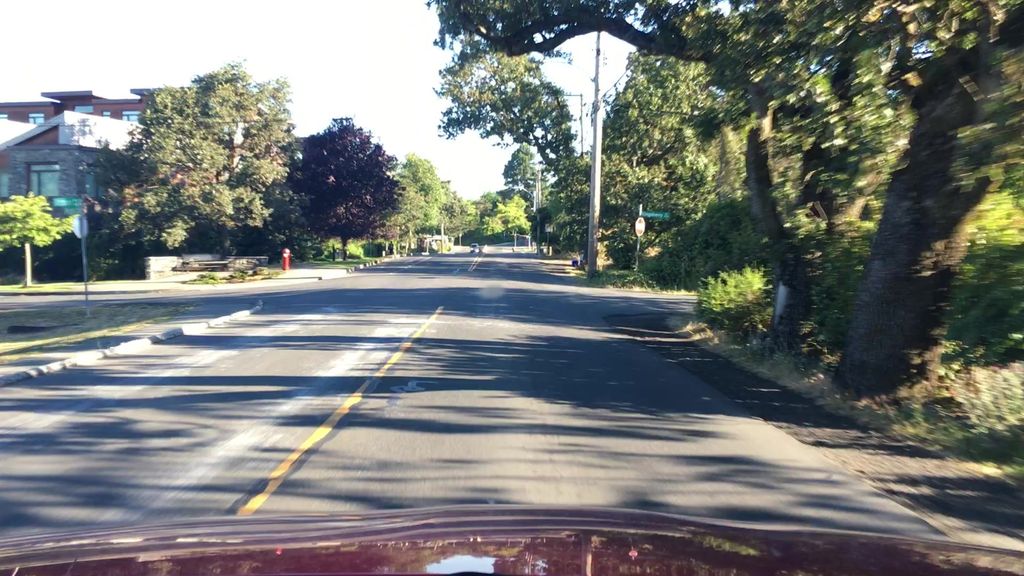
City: victoria